Interaction volume radius: 10 \u00c5
Interaction volume height: 10 \u00c5
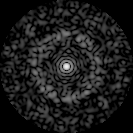
Disorder parameter: 0.7922